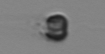
Label: Apedinella